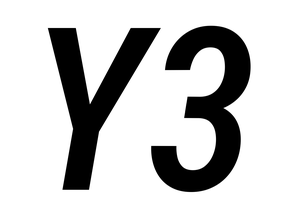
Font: Roboto-Italic_Condensed_Medium_Italic